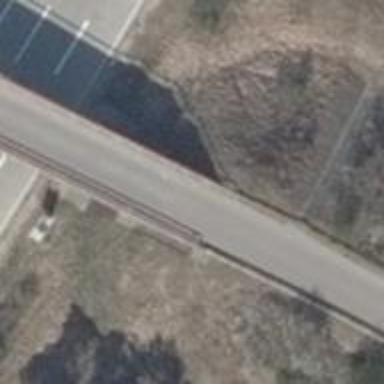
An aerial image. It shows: Unclassified road on asphalt surface with bridge.